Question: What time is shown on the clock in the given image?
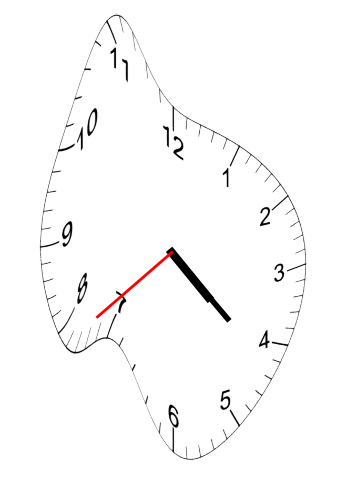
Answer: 04:21:38